Question: How can I make a terrain generator that makes more realistic terrain?
My current generator makes this type of terrain:

how can I make it make more real terrain, like lakes and rivers?
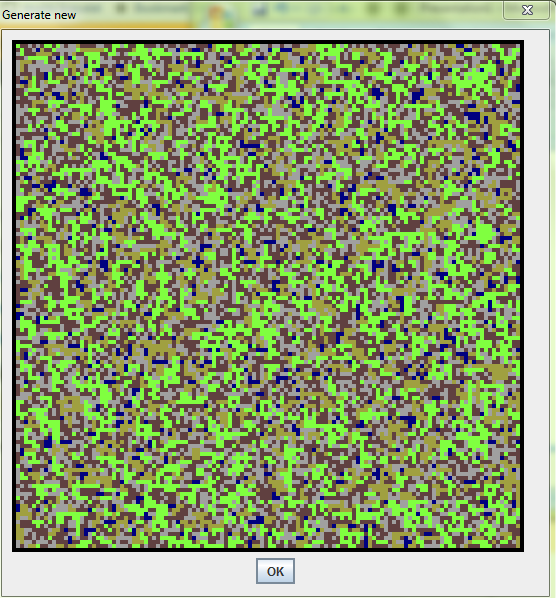
Answer: Basically you define and apply a set of filters on your generated terrain.
I can't go into full detail but I'll provide some hints for you to google:
1. voronoi diagrams
2. erosion filters
3. perturbation
4. ...
For rivers you could create a voronoi diagram that has thin dark lines between the light cells. You could have some gradient from dark to light for smooth transitions. Then you mulitply that diagram with your generated terrain effectively lowering hight along those lines. Together with the irregular shape of your terrain you could get some non-straight "proto"-rivers.
Next you could apply an erosion filter that simulates rain, water flow and erosion to get more realistic and smooth rivers and lakes.
This should get you started.
For more information pay <URL>